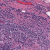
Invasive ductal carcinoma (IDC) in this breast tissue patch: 1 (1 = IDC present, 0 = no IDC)